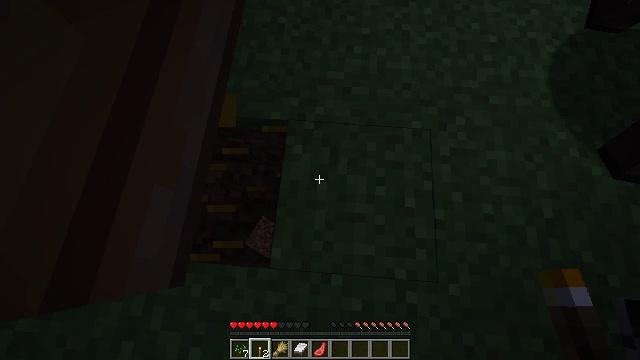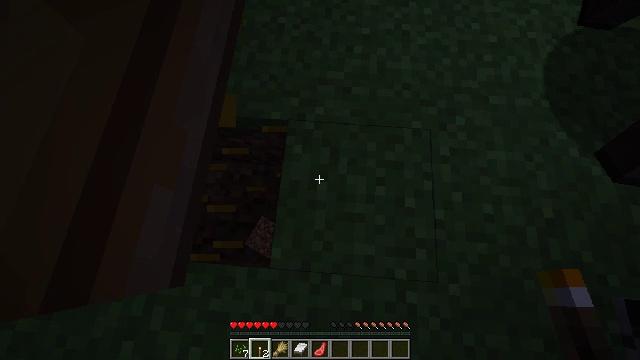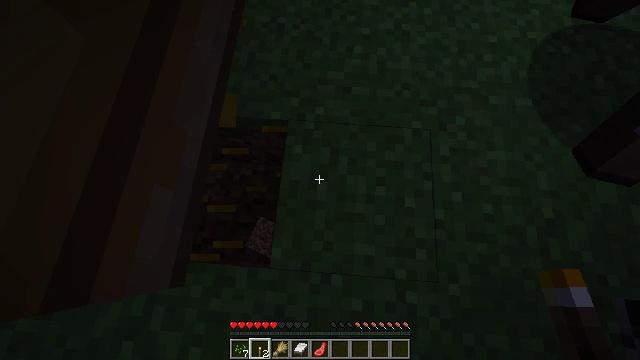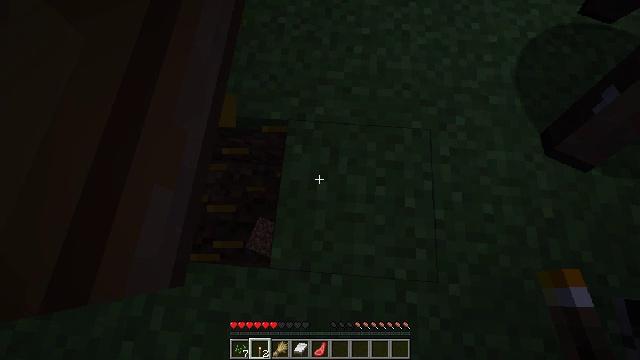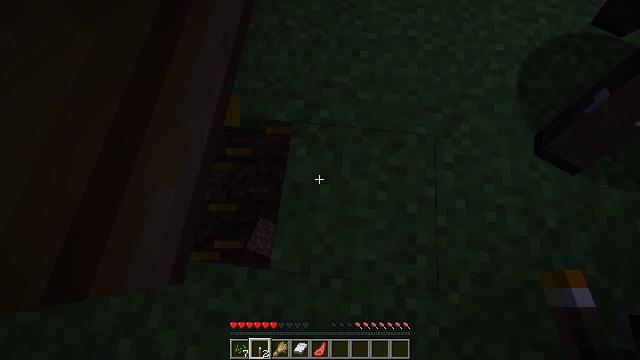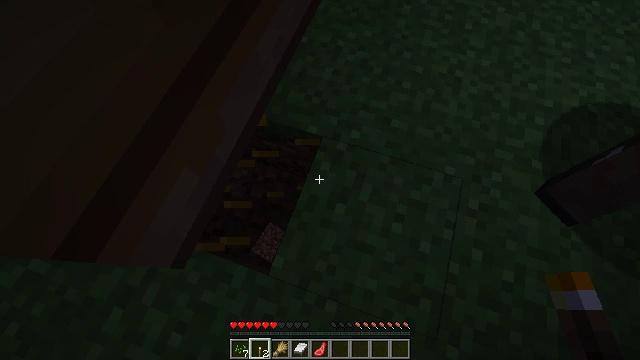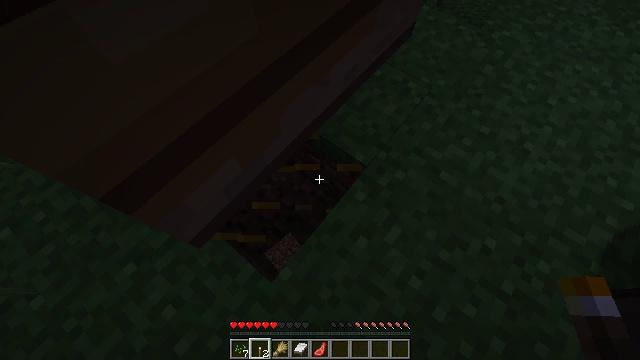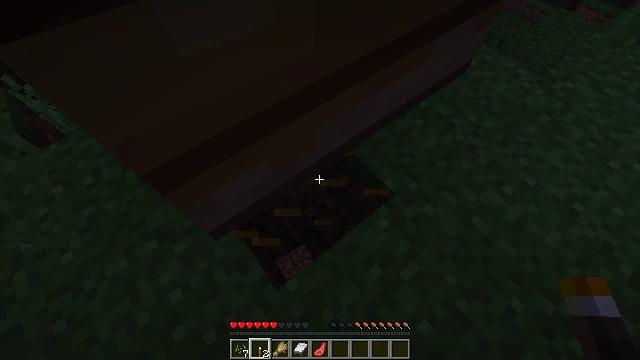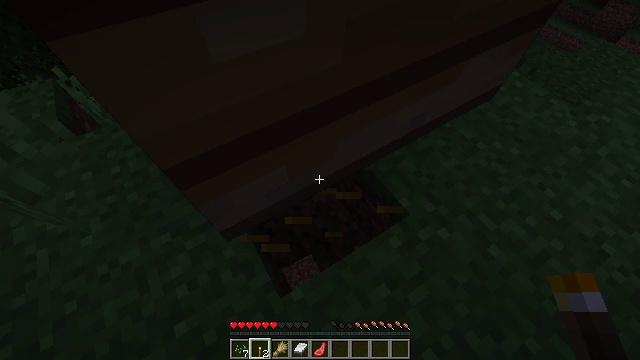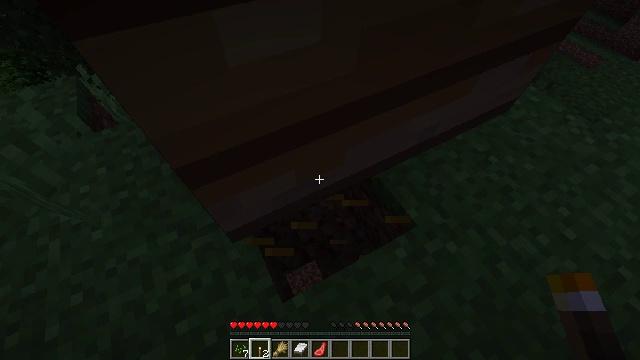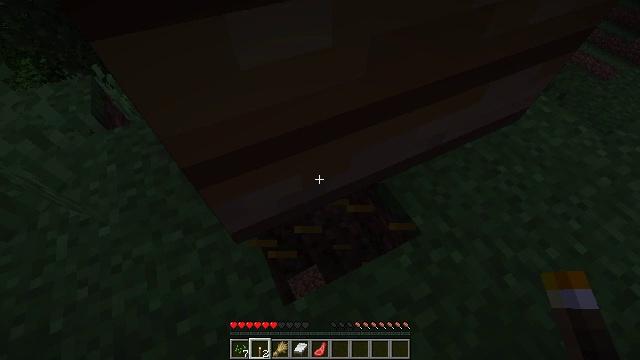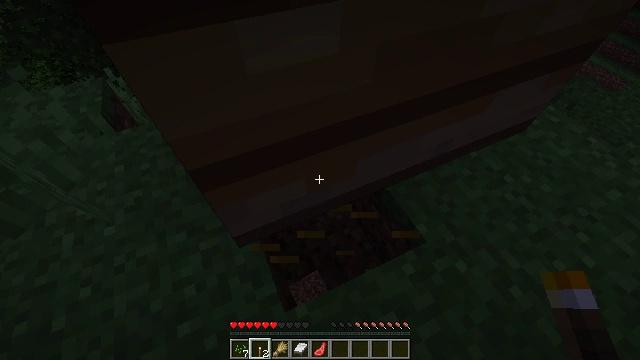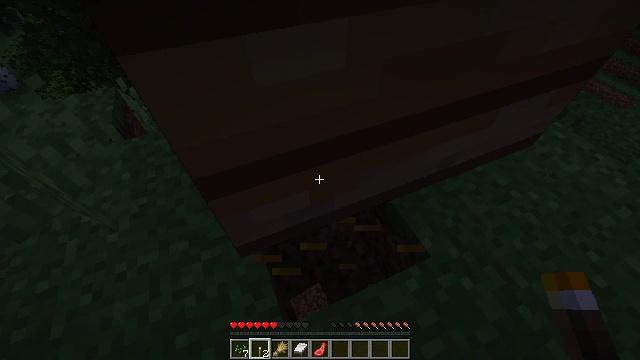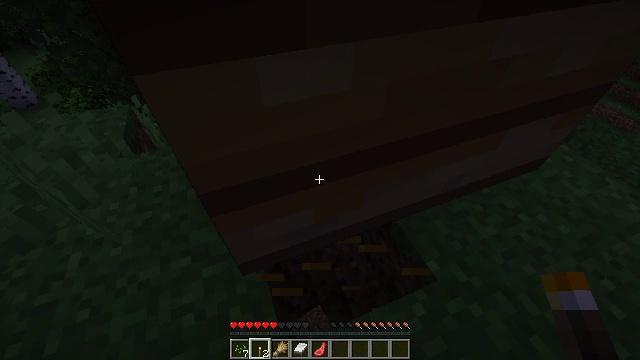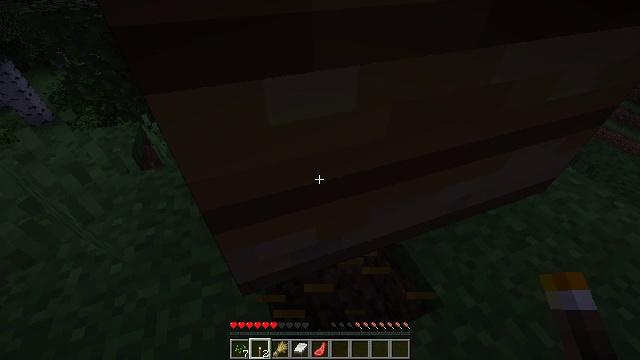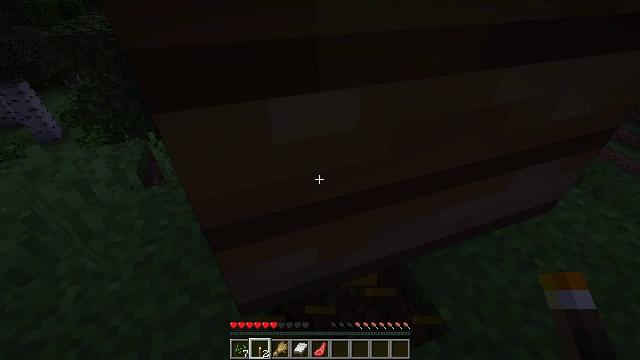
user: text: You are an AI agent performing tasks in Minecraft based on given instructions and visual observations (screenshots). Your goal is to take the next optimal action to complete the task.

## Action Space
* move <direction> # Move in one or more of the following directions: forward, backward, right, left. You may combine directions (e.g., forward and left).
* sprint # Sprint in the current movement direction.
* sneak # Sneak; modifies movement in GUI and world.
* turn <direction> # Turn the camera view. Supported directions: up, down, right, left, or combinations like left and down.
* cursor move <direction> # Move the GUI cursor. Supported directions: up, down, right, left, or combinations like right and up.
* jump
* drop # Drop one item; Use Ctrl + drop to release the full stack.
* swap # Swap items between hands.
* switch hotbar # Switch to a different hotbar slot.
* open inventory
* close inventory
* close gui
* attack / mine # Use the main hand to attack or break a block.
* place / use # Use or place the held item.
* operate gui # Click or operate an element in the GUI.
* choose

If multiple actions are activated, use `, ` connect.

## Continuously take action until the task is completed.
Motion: motion action
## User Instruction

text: Mine the bee nest.
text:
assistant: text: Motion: no_op
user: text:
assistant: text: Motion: no_op
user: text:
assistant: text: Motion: no_op
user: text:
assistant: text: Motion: turn left
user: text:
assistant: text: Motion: turn left and up
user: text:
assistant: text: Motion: turn left and up
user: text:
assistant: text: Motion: turn left and up
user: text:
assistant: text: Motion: turn left and up
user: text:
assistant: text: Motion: turn left and up
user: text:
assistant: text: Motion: turn left
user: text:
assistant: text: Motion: turn left and up
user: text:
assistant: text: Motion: turn left and up
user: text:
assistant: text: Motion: turn left and up
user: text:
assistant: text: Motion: turn left and up
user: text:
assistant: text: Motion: turn up
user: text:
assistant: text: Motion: move back, turn up
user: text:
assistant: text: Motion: move back, turn right and up
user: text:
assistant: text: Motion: move back, turn up
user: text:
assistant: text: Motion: move back, turn up
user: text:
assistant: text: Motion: move back
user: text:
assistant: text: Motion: move back
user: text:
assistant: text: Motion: move back
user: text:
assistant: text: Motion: move back
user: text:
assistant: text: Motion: move back
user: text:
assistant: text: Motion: move back
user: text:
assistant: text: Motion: no_op
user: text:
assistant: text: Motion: no_op
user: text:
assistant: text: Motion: no_op
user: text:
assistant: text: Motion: turn up
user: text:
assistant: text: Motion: turn right and up